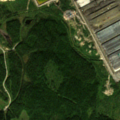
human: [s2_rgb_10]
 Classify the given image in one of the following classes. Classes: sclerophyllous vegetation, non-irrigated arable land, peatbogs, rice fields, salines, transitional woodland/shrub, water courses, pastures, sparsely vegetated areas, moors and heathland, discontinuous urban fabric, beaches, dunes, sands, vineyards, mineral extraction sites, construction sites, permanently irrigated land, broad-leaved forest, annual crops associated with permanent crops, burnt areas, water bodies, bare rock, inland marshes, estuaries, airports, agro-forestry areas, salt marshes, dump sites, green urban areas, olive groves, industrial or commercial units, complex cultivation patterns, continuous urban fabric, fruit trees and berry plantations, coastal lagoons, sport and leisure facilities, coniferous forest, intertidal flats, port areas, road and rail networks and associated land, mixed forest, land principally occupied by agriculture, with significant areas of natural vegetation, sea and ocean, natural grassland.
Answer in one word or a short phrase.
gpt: mineral extraction sites, coniferous forest, mixed forest